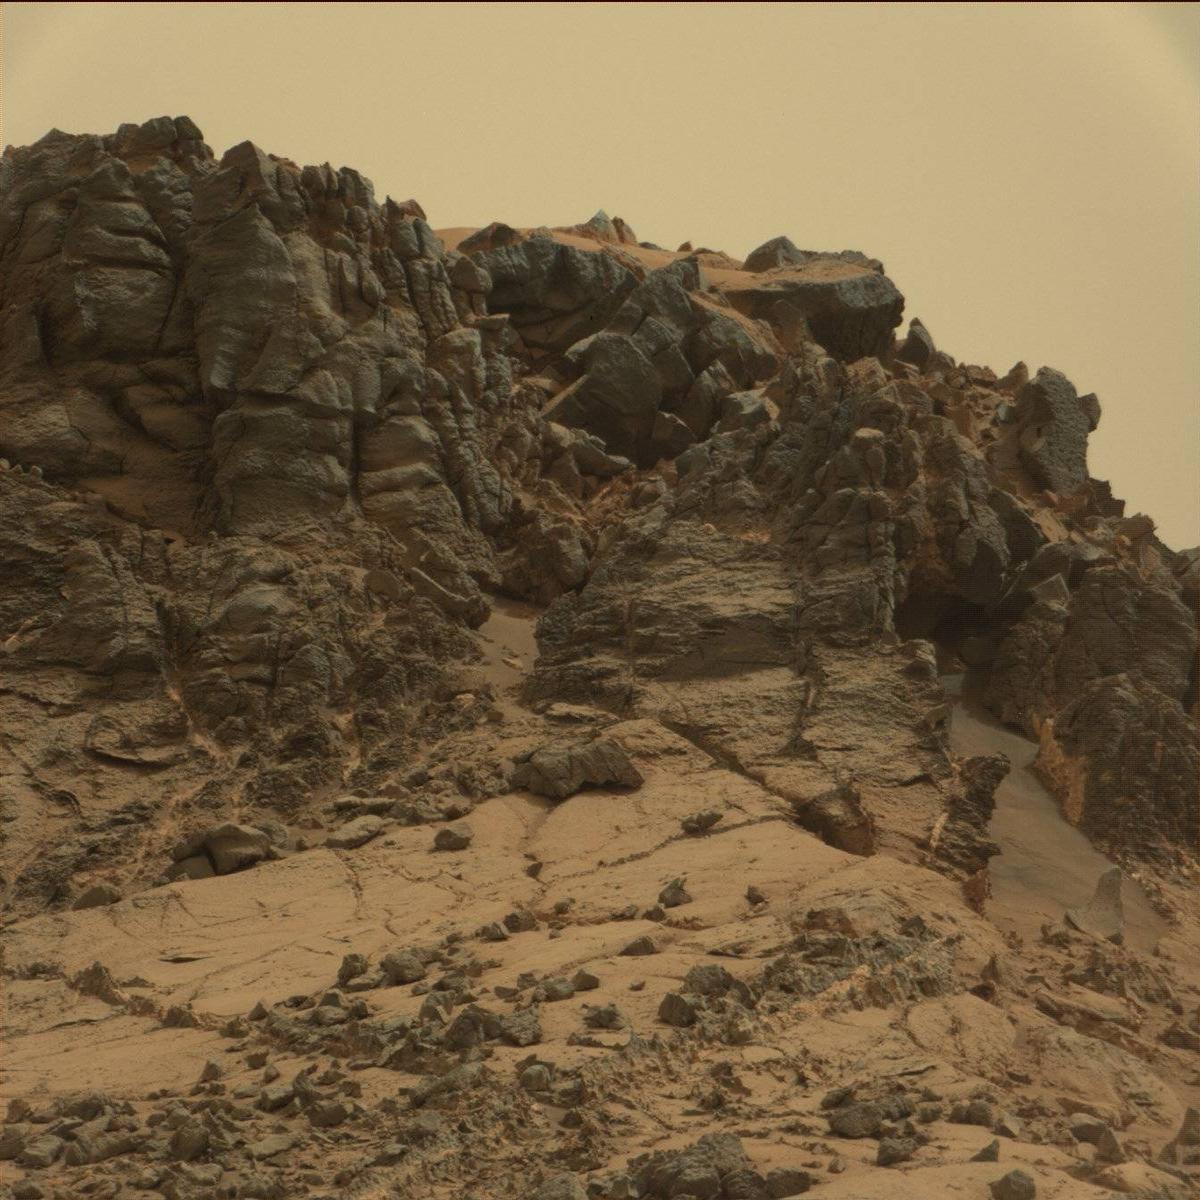
Terrain classes present: Bedrock, Rock, Sand / Soil, Sky